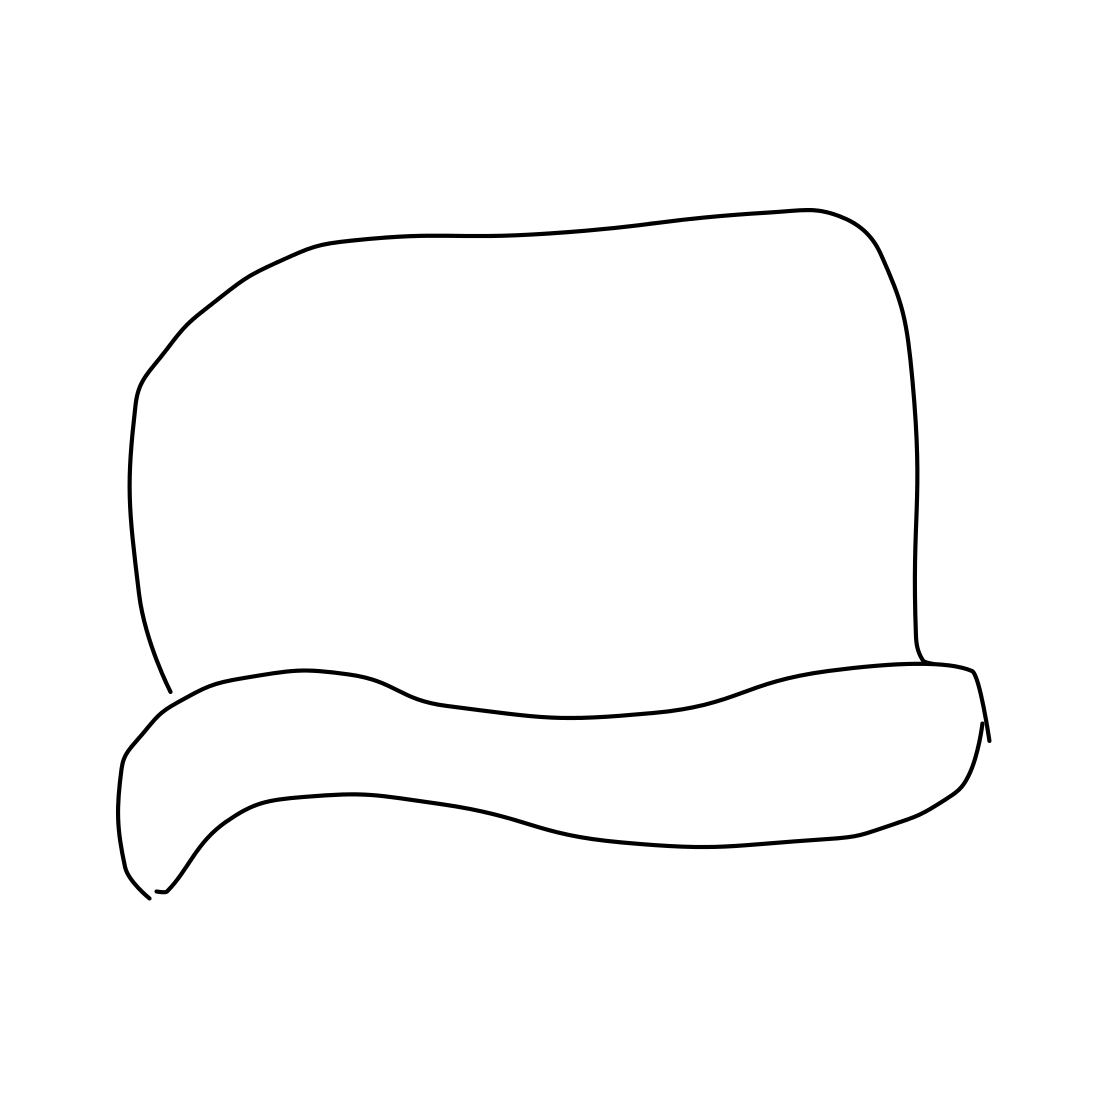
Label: hat